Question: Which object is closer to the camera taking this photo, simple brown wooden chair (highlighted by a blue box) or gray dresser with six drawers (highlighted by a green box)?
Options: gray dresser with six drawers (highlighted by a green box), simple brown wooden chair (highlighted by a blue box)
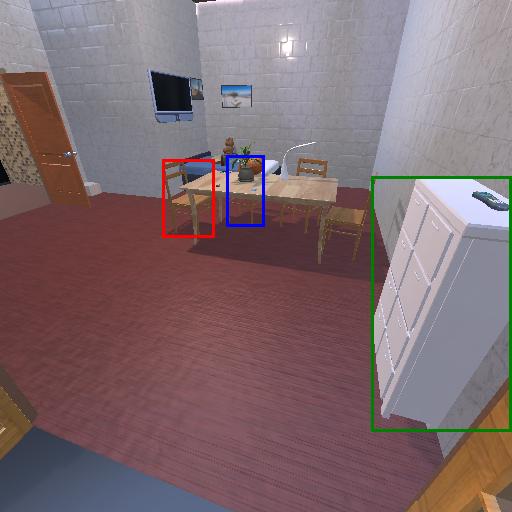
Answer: gray dresser with six drawers (highlighted by a green box)